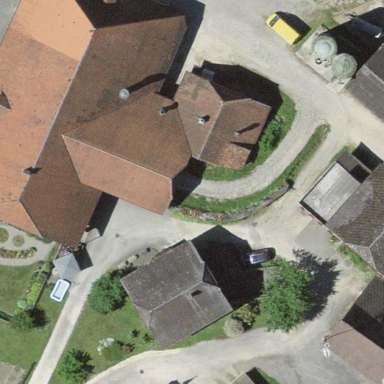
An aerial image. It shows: Farmyard area.